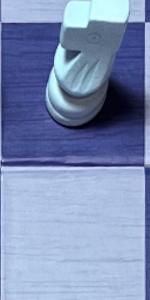
Label: Empty